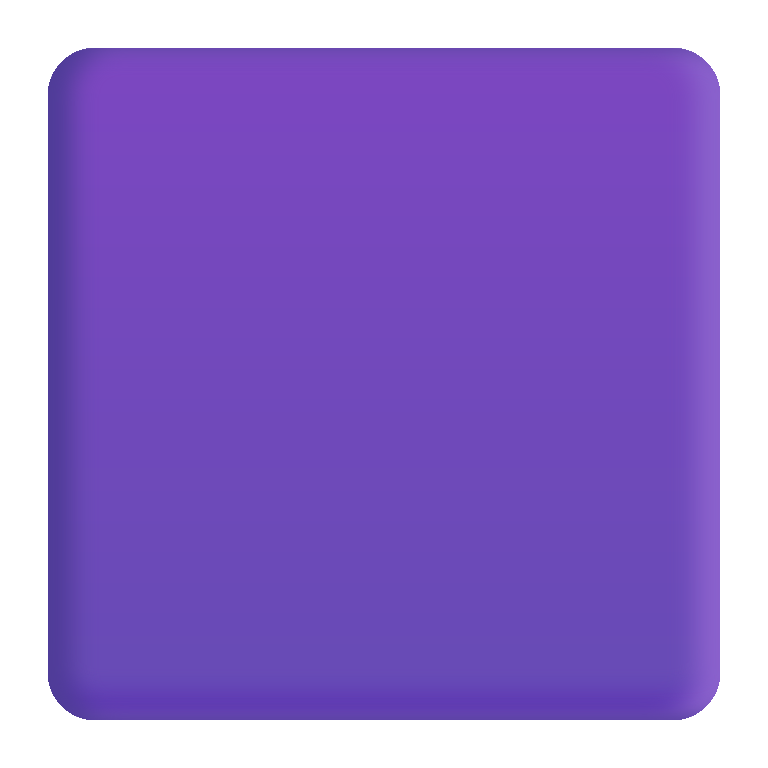
purple square color